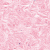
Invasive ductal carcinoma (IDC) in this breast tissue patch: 0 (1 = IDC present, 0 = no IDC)